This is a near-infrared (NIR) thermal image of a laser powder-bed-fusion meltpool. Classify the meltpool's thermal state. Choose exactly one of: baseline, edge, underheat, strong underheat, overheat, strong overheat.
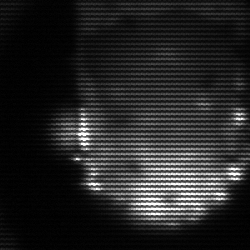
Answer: baseline